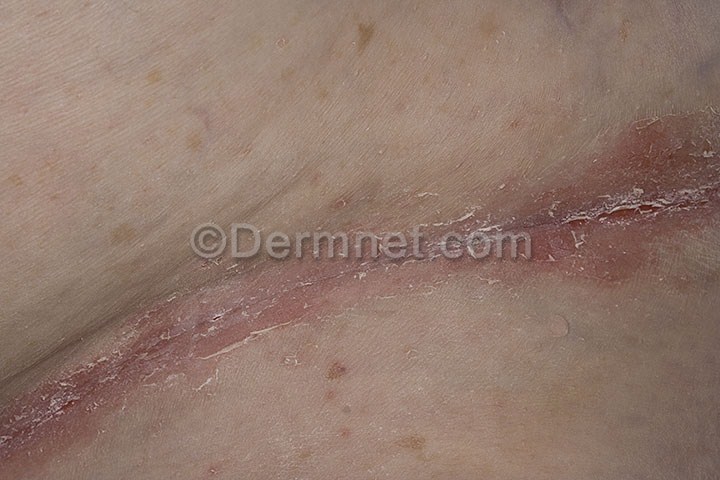
Disease: Tinea Ringworm Candidiasis and other Fungal Infections